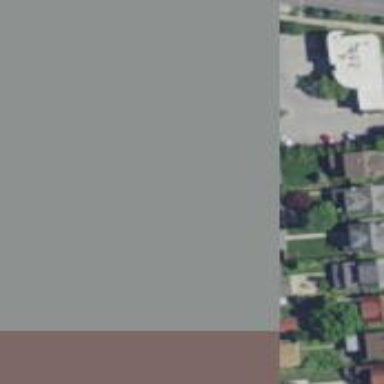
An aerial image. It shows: Alley classified as service road.